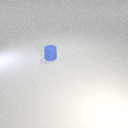
small blue rubber cylinder